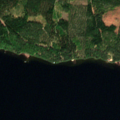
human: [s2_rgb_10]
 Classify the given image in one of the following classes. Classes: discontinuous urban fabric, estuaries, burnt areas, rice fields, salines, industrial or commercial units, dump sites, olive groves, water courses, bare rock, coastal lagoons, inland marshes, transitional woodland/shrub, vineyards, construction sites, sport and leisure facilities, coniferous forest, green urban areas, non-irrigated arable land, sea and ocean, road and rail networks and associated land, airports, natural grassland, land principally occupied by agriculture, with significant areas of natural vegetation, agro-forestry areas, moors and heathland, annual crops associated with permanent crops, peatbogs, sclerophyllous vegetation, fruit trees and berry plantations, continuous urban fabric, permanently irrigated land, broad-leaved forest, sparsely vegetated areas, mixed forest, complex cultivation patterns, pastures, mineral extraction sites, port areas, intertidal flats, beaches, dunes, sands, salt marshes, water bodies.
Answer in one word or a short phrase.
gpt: coniferous forest, mixed forest, water bodies